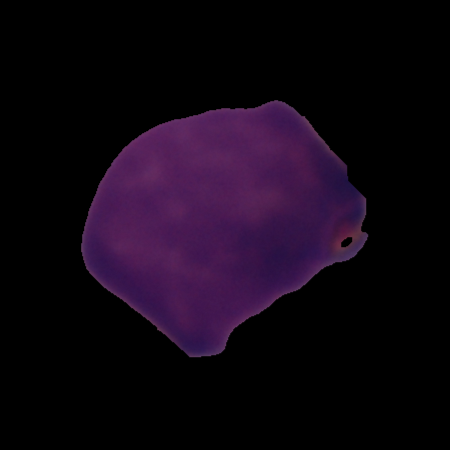
Label: cancer